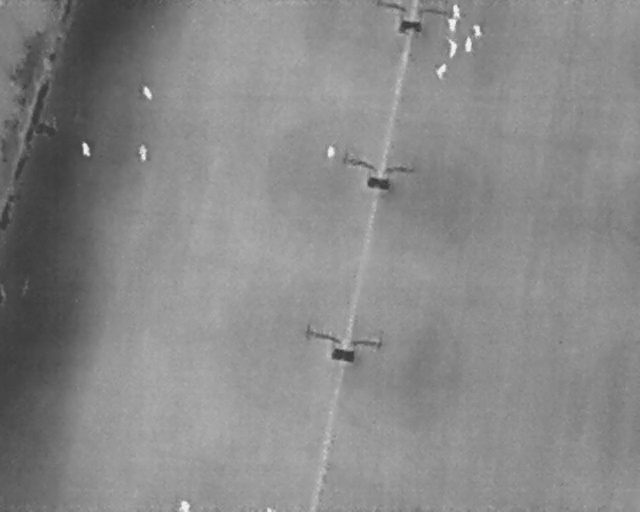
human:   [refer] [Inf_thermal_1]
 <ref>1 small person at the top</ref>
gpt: <box>[[50, 28, 52, 30, 2]]</box>

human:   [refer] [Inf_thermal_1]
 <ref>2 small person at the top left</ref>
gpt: <box>[[12, 28, 14, 29, 2], [21, 17, 24, 18, 160]]</box>

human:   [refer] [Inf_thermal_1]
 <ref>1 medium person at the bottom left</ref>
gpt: <box>[[27, 97, 29, 100, 2]]</box>

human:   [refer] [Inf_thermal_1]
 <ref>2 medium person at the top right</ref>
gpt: <box>[[69, 8, 72, 10, 2], [69, 1, 72, 3, 2]]</box>

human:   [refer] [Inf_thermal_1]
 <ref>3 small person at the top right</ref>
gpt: <box>[[71, 7, 74, 9, 2], [73, 4, 75, 6, 2], [69, 3, 71, 5, 2]]</box>